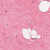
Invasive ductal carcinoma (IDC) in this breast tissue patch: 0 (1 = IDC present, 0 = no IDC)